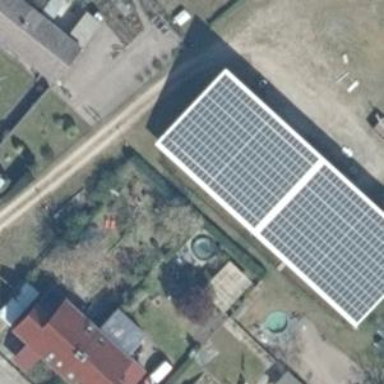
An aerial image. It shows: Building with solar power generator. The generator is solar photovoltaic panel using solar energy.